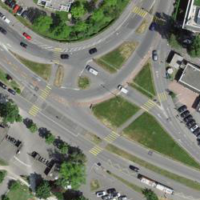
EUNIS habitat code: 57
Species observed at this site:
Lotus corniculatus
Bryonia alba
Prunus spinosa